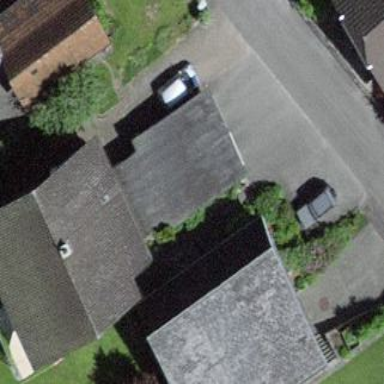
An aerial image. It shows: Garage.